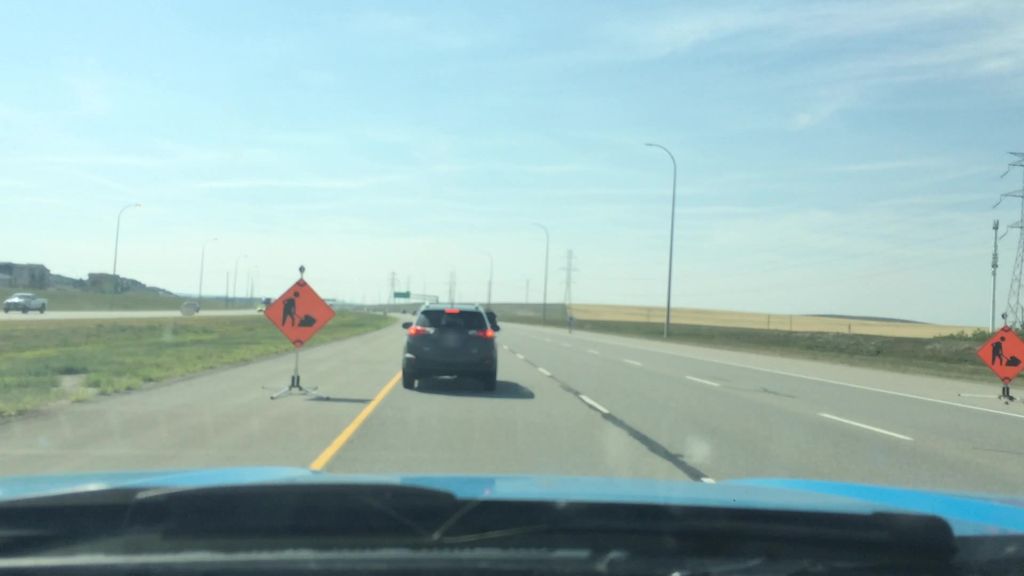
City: calgary